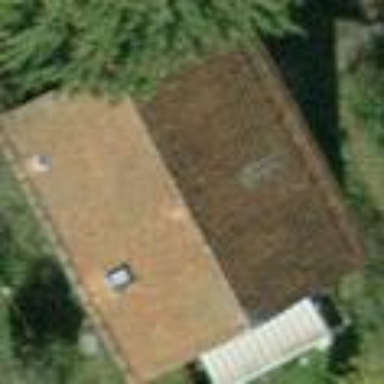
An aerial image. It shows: Detached building with gabled roof.